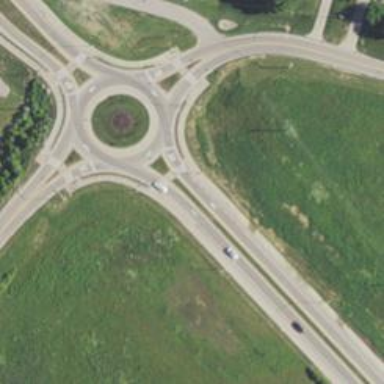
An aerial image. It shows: Secondary road leading to roundabout.